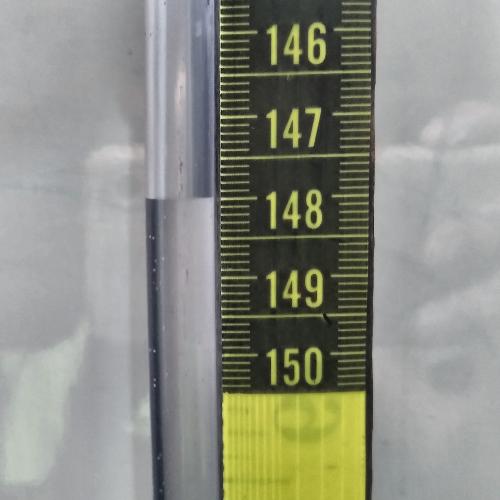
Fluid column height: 148.0 cm